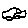
Label: car